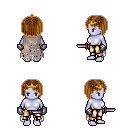
a pixel art fantasy rpg character, female body template, dark elf, purple skin, gray tattered cape, gold greaves, brown pageboy hairstyle, gold tiara, metal gloves, dagger, four views (front, back, left, right), 2x2 character sprite sheet, small pixel art, hard edges, no anti-aliasing